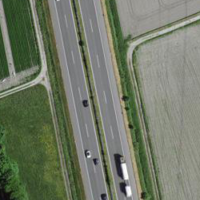
EUNIS habitat code: 57
Species observed at this site:
Milvus migrans